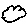
Label: cloud